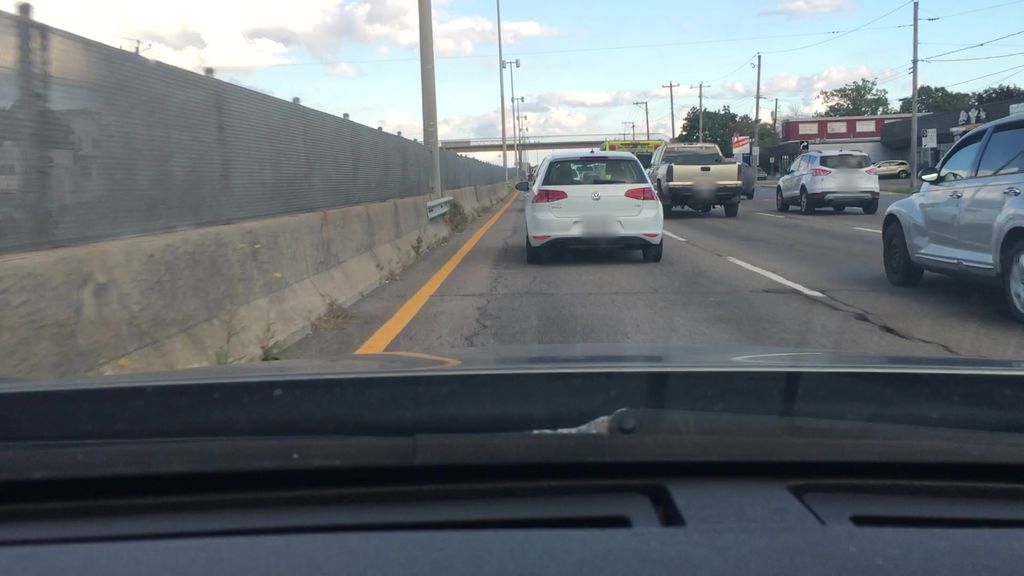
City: montreal